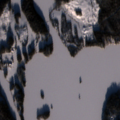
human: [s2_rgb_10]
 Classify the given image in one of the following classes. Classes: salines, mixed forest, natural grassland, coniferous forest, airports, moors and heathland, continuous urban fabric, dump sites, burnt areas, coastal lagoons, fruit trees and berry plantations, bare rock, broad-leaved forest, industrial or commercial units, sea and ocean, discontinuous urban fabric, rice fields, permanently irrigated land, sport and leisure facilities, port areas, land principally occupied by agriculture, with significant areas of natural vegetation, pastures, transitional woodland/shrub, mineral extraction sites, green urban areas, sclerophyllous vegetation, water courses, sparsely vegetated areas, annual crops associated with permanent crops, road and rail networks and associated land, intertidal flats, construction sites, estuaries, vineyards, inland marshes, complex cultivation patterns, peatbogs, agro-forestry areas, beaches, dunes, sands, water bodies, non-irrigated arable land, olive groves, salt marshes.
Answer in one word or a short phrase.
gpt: land principally occupied by agriculture, with significant areas of natural vegetation, coniferous forest, mixed forest, transitional woodland/shrub, water bodies